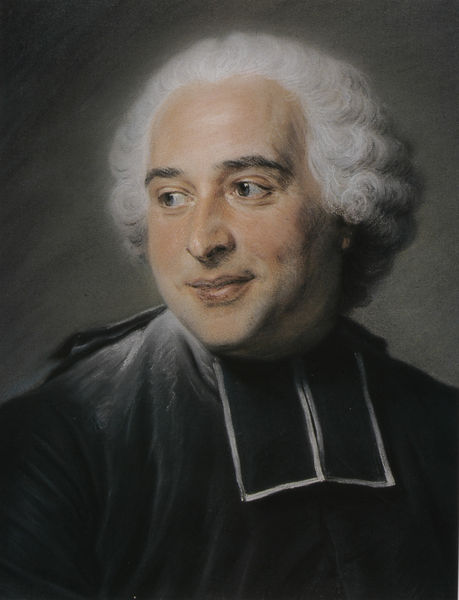
Titel: L'Abbé Francois-Emmanuel Pommyer
Künstler: Maurice Quentin de La Tour
Standort: Saint-Quentin
Institution: Musée Antoine Lécuyer
Schlagwörter: dunkel, kopf, mann, schatten, weiß, frankreich, grau, hintergrund, kleid, licht, mund, nase, pastell, profil, schwarz, stirn, ölbild, blick, rose, rot, malerei, jacke, jung, richter, augen, blass, gesicht, kleidung, kragen, bildnis, herr, niederlande, portrait, porträt, auge, geistlicher, gewand, haare, mantel, augenbrauen, brustbild, lippen, locken, puder, rokoko, rosa, rund, perücke, lächeln, wangen, kahl, ausdruck, grübchen, fein, wimpern, geneigt, freude, lachen, heiter, grinsen, talar, pfarrer, halbprofil, gesichtsausdruck, schatte, pastor, priester, zeichnerisch, scwarz, kaplan, gelehrter, gütig, geistlich, ornat, gewendet, perrücke, gepudert, evangelisch, entrückt, hackennase, pfarer, schmunzeln, jurist, bäppchen, abbe, erfreut, gepuderte perücke